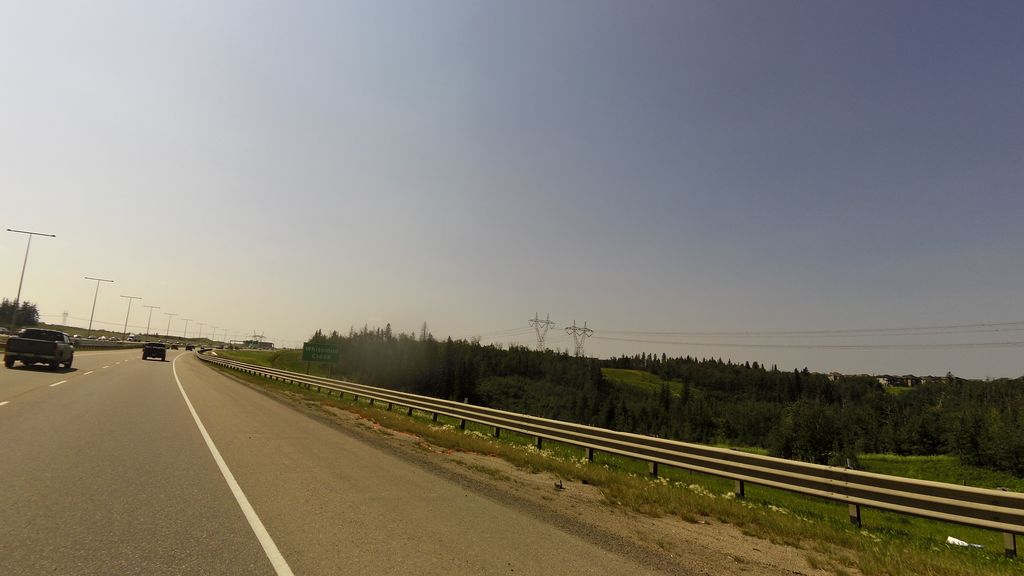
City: edmonton